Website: ulta-beauty
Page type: billing-address
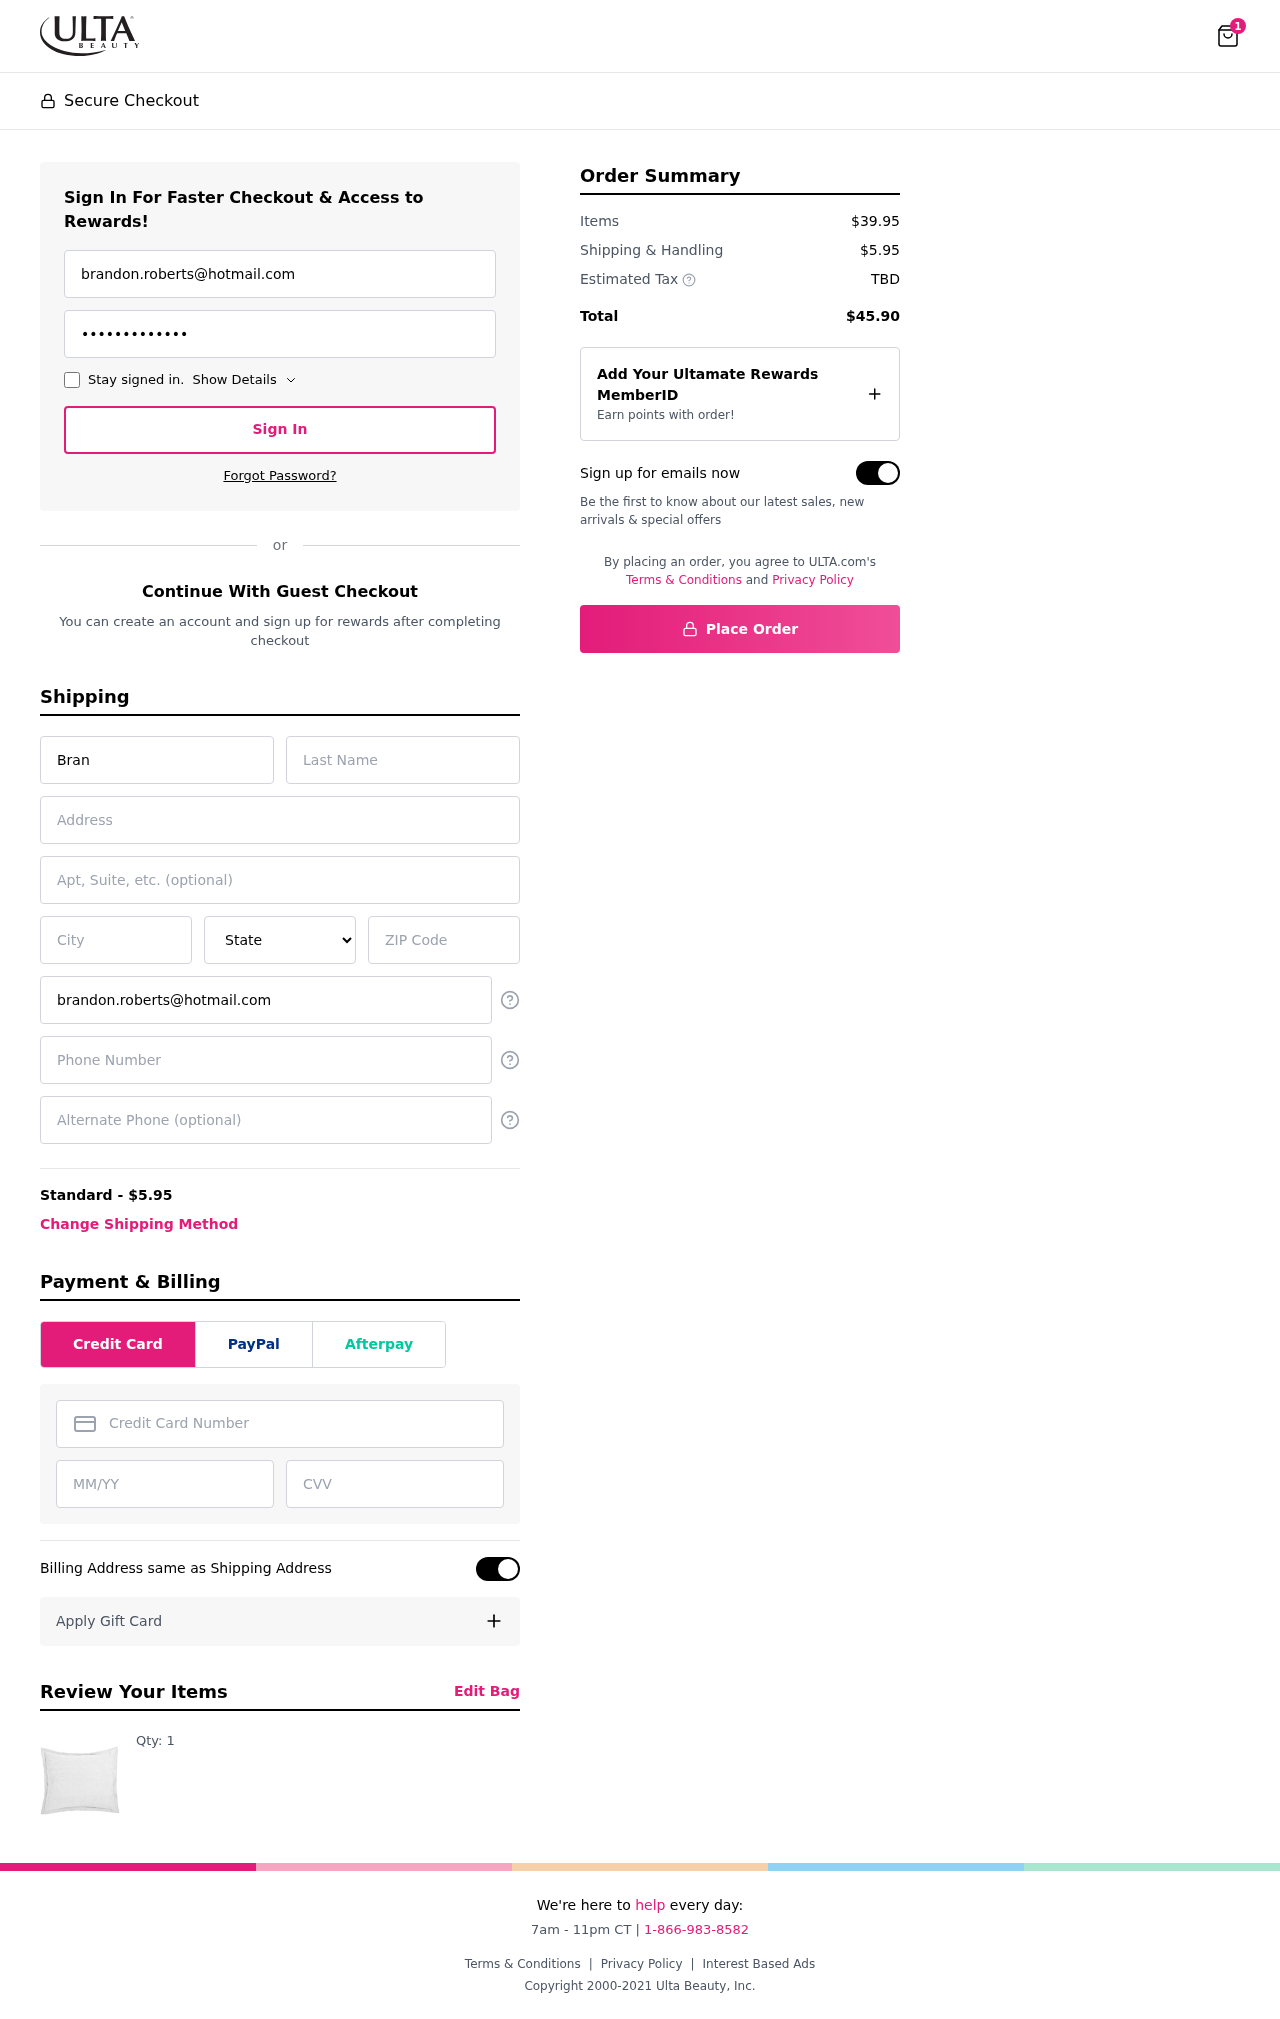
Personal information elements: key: PII_STATE
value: New York
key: PII_EMAIL
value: brandon.roberts@hotmail.com
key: PII_FIRSTNAME
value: Brandon
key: PII_LASTNAME
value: Roberts
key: PII_STREET
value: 9100 Gabriel Branch Suite 194
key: PII_CITY
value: Espinozamouth
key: PII_POSTCODE
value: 52537
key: PII_PHONE
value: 7108667334
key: PII_CARD_NUMBER
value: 6537 8310 4806 6390
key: PII_CARD_EXPIRY
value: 08/28
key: PII_CARD_CVV
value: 119
Product elements: key: PRODUCT1_QUANTITY
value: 1
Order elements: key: ORDER_NUM_ITEMS
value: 1
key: ORDER_SHIPPING_COST
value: $5.95
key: ORDER_SUBTOTAL
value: $39.95
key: ORDER_TOTAL
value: $45.90